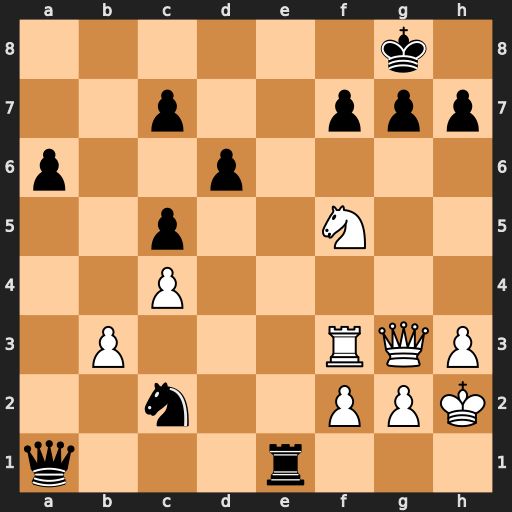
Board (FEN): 6k1/2p2ppp/p2p4/2p2N2/2P5/1P3RQP/2n2PPK/q3r3
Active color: w
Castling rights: -
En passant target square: -
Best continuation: Nh6+ Kf8 Rxf7+ Ke8 Qg4